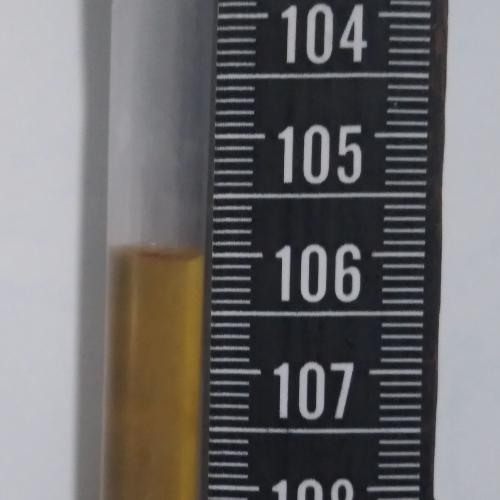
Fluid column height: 106.0 cm